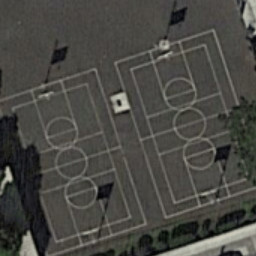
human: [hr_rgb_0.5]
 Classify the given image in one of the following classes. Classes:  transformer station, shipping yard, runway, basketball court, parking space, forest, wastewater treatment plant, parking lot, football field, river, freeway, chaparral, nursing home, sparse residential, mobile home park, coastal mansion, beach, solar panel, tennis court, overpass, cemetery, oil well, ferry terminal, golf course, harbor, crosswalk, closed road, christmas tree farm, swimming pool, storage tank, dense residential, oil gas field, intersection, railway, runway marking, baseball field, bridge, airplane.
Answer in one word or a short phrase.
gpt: basketball court